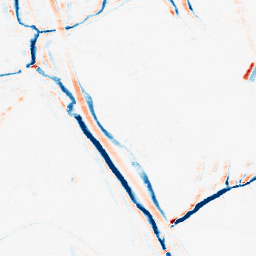
Category: morphological
Decomposition family: morphological_ellipse
Decomposition parameters: operation: average
width: 5
height: 10
Upsampling method: sinc_blackman
Upsampling parameters: scale: 8
kernel_size: 16
Upsampling scale: 8